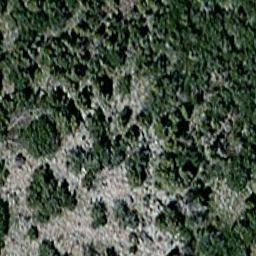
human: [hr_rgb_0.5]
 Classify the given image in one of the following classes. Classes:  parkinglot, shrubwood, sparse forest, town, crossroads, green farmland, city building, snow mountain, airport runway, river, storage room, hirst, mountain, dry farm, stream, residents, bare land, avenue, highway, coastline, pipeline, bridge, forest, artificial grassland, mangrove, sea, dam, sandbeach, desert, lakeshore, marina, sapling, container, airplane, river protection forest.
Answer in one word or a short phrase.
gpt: sparse forest